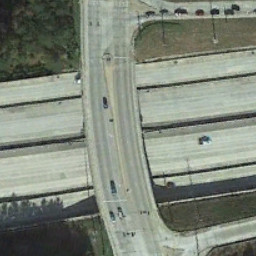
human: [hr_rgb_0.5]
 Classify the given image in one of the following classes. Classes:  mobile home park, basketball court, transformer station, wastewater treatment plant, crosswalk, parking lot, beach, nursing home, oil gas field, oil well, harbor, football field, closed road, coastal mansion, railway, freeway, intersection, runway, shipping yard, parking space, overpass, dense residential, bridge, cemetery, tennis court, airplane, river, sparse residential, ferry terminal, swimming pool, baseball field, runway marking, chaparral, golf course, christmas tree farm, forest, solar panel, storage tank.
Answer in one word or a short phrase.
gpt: overpass